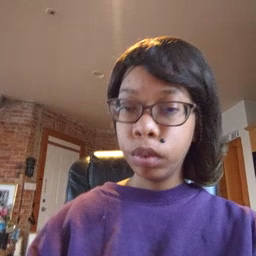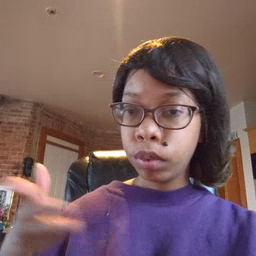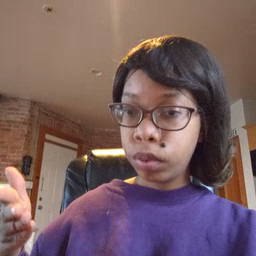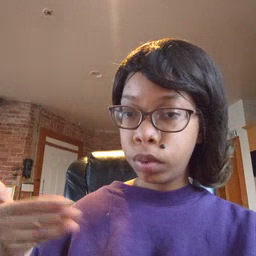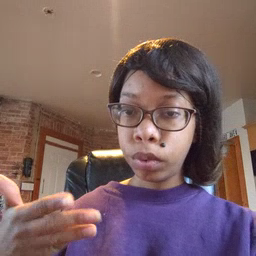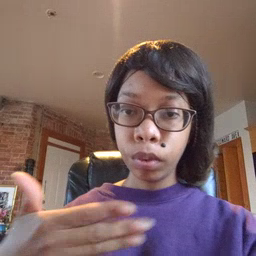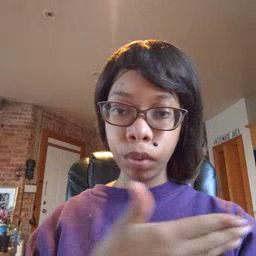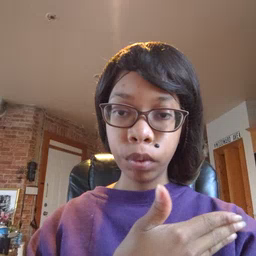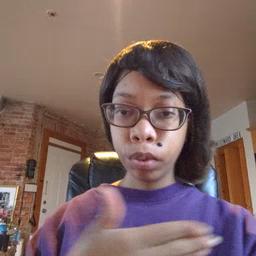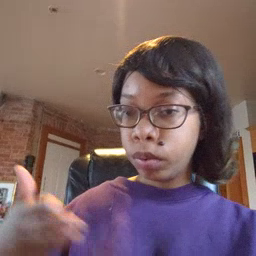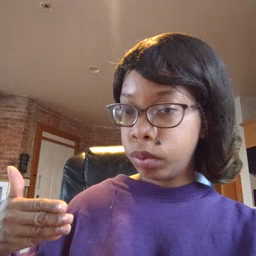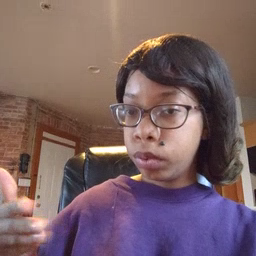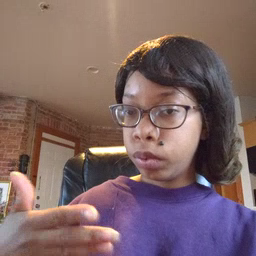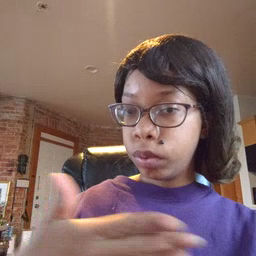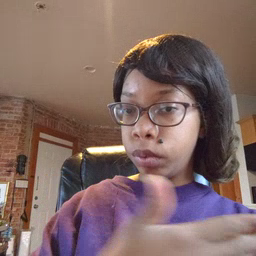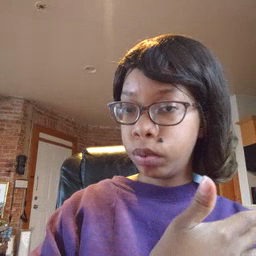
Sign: fish